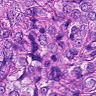
Metastatic tissue present: yes